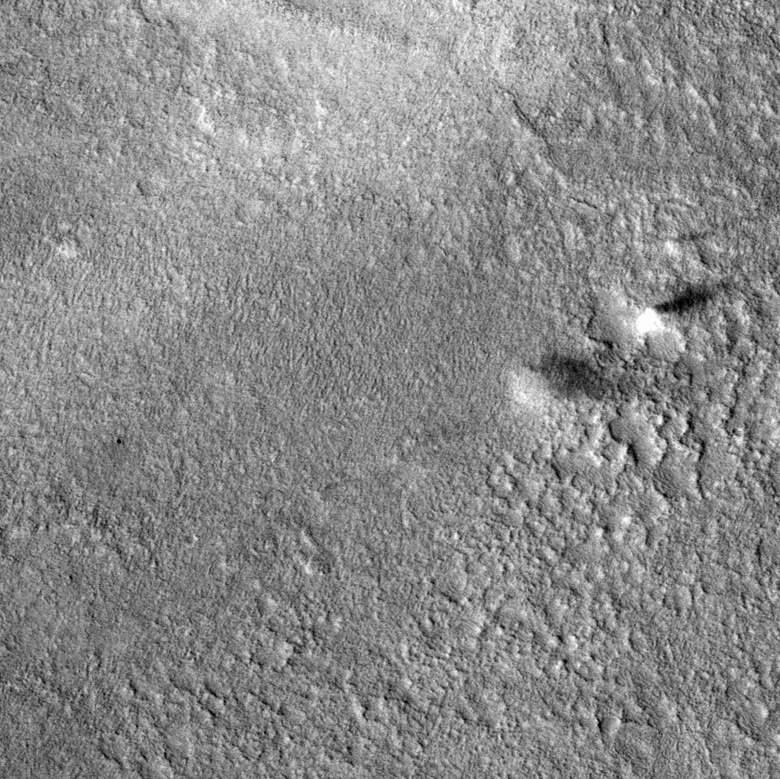
Label: dustdevil, dustdevil, dustdevil